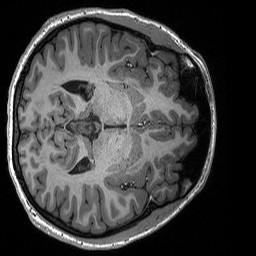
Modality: T1w
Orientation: axial
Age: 20
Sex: female
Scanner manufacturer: siemens
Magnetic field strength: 3 T
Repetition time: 2.3 s
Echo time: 0.00298 s